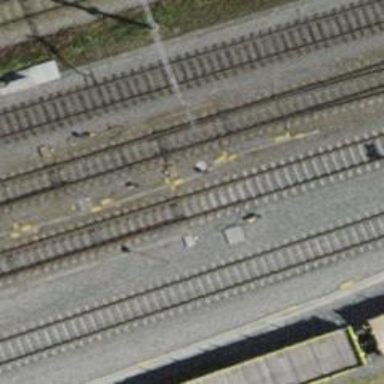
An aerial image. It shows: Railway switch.